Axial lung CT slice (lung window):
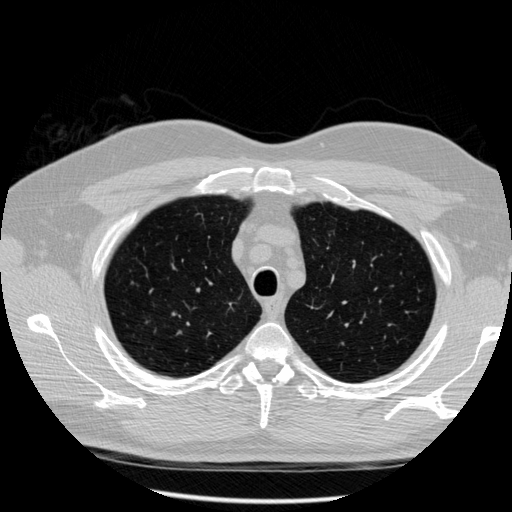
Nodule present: no